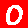
Digit: 0